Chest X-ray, PA view. Patient: 46 years old, sex M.
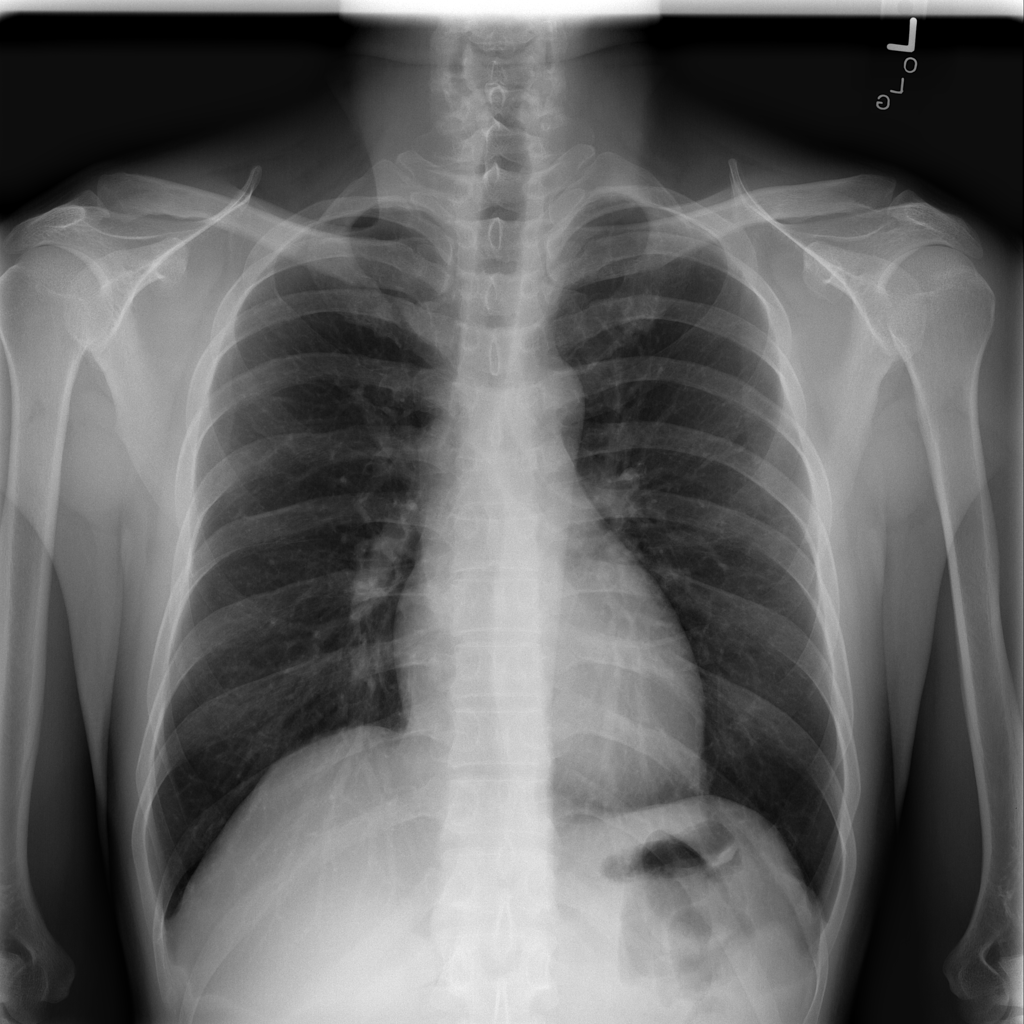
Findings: No Finding